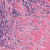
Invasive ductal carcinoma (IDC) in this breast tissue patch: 1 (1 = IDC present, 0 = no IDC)